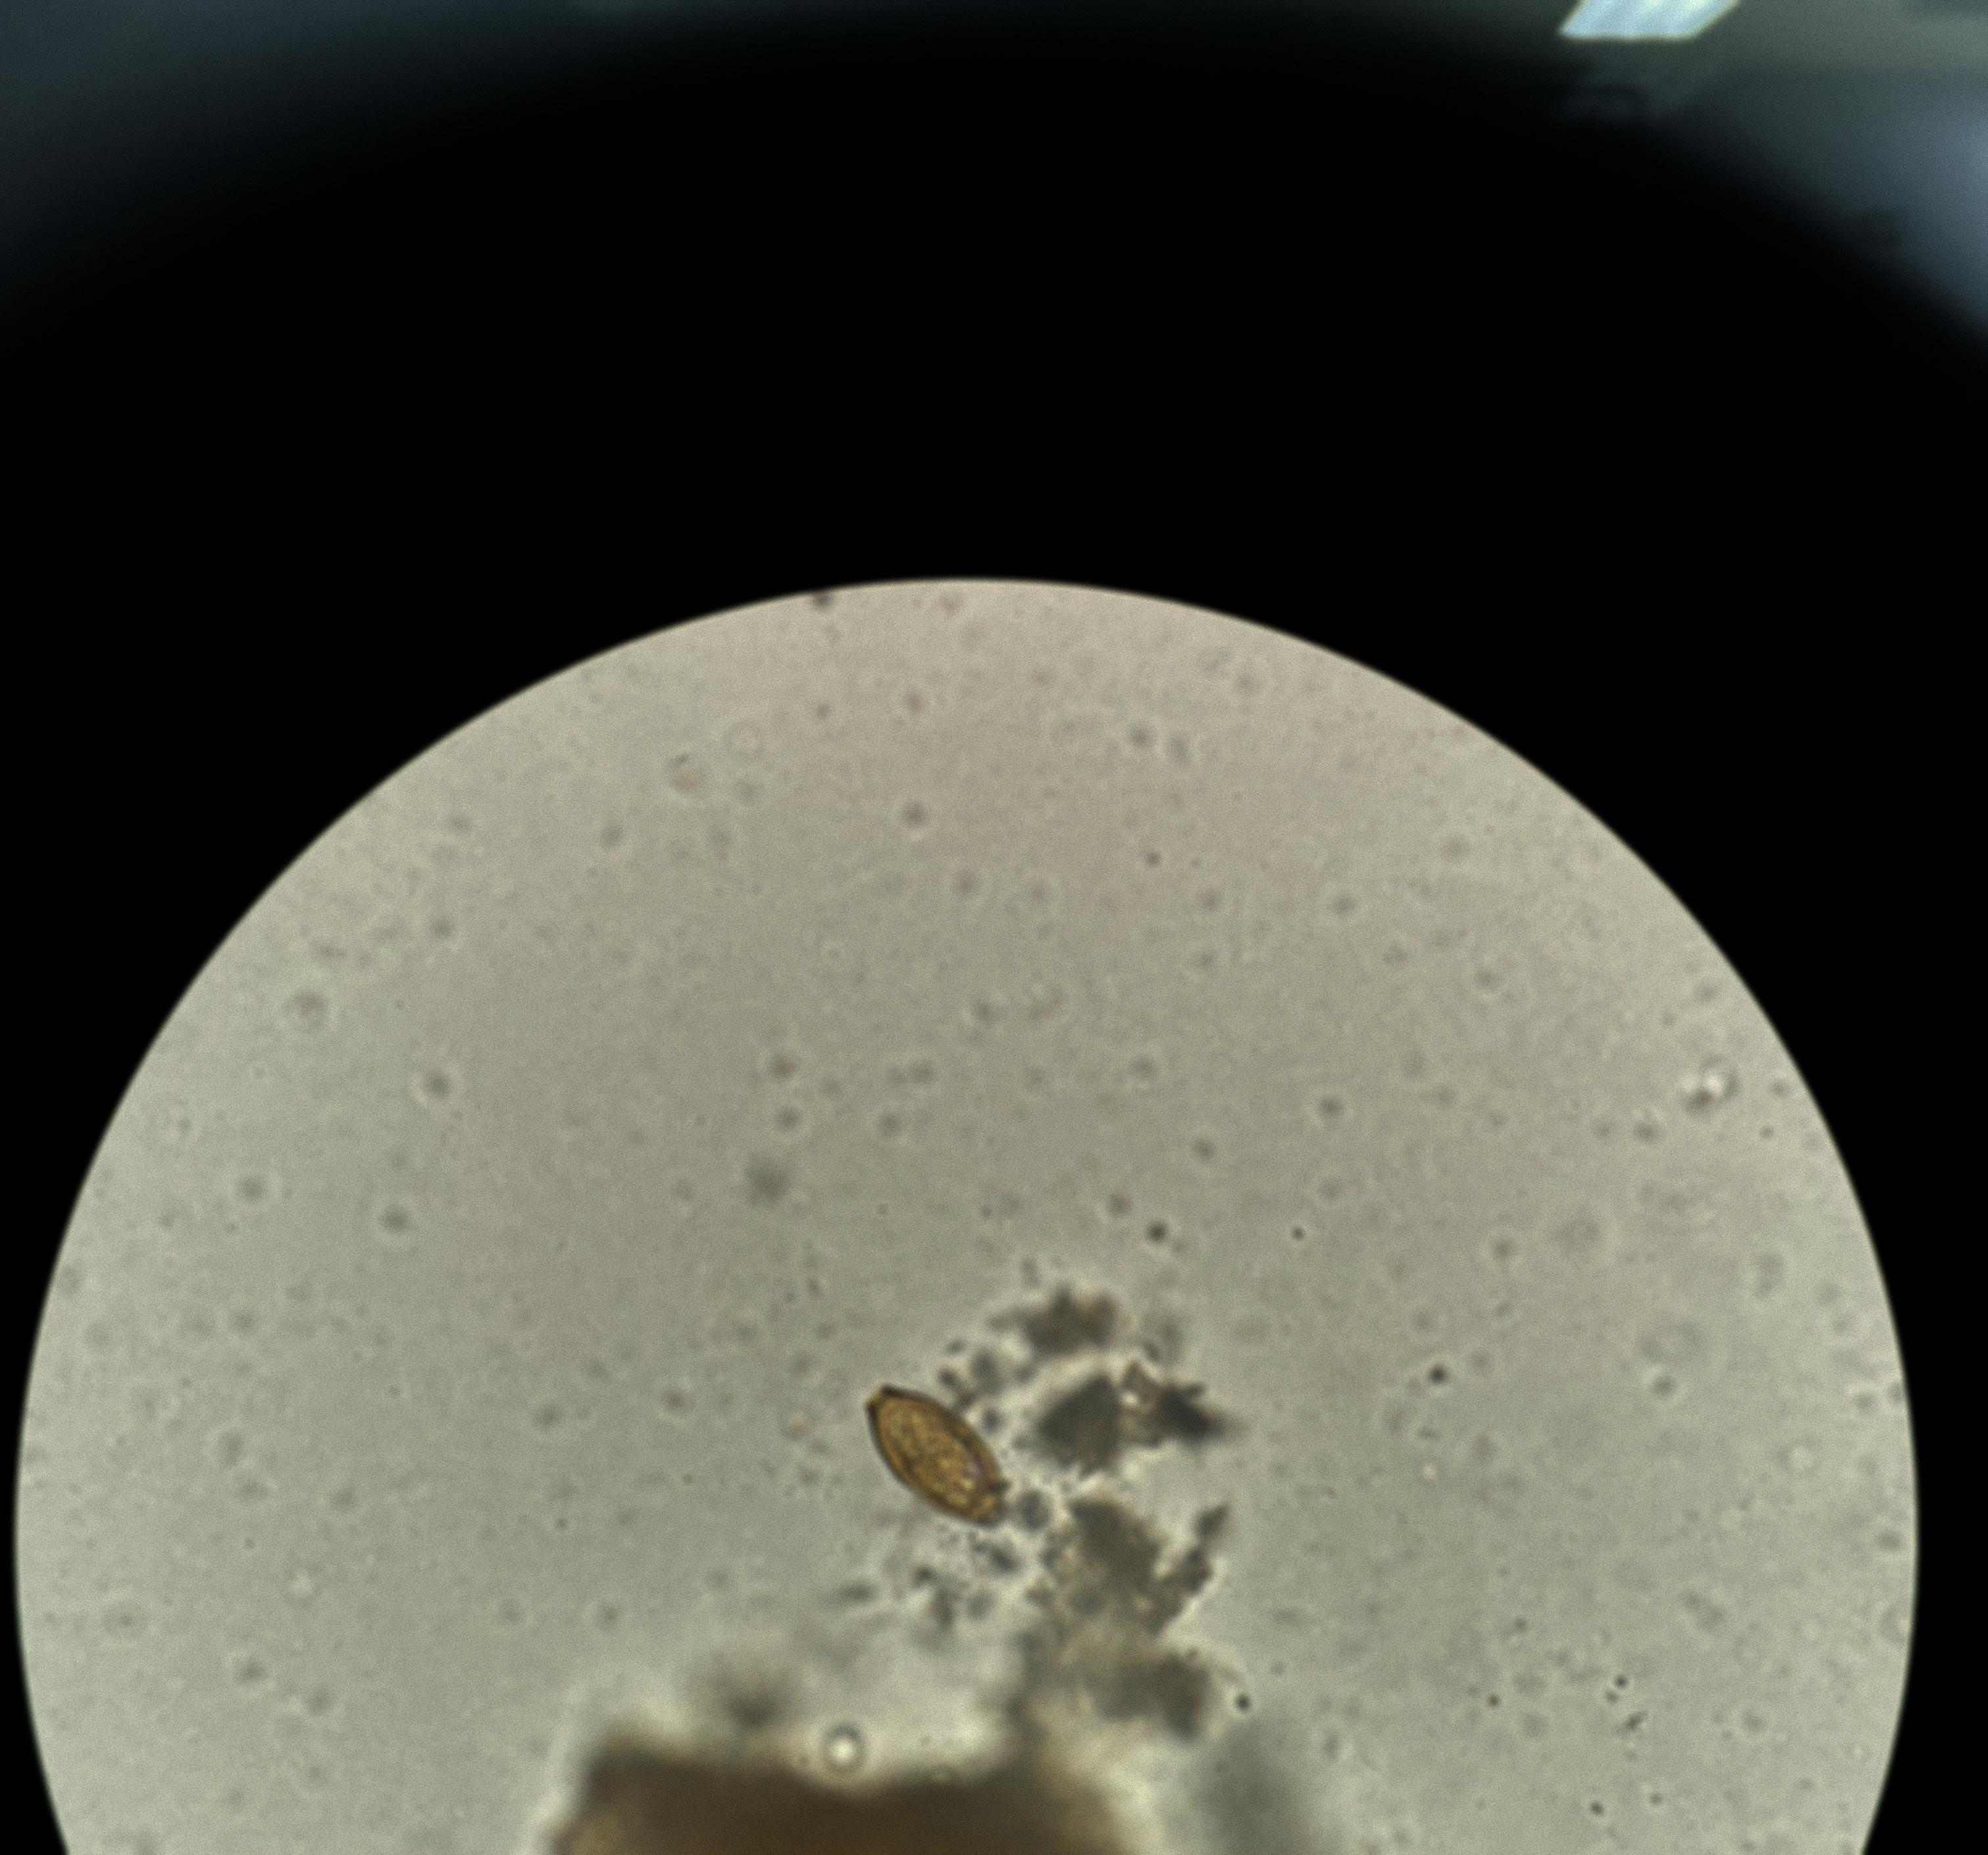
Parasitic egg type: Trichuris trichiura